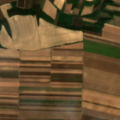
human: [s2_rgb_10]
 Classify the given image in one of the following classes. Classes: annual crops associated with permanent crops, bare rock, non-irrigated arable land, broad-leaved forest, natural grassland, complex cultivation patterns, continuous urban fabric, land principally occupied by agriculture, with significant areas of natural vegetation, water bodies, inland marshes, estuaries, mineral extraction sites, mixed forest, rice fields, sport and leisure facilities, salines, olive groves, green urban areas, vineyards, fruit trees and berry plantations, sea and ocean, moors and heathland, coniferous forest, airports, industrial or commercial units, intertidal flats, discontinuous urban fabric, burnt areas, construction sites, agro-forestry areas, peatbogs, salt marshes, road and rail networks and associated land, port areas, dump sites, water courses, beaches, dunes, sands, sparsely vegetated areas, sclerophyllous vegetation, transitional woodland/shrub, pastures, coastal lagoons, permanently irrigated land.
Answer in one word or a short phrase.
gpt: non-irrigated arable land, land principally occupied by agriculture, with significant areas of natural vegetation